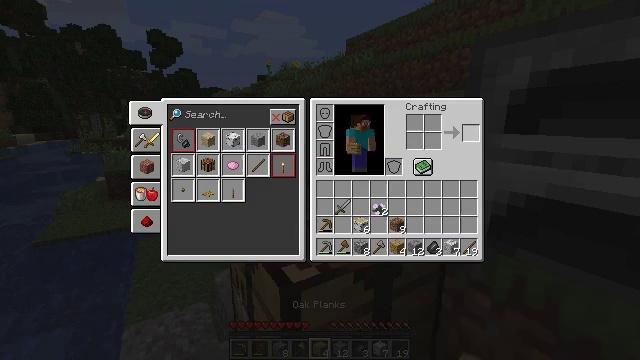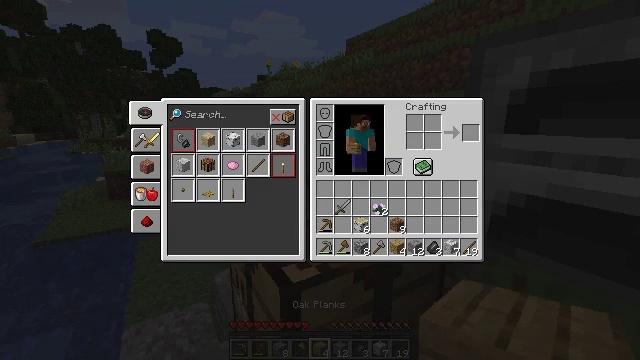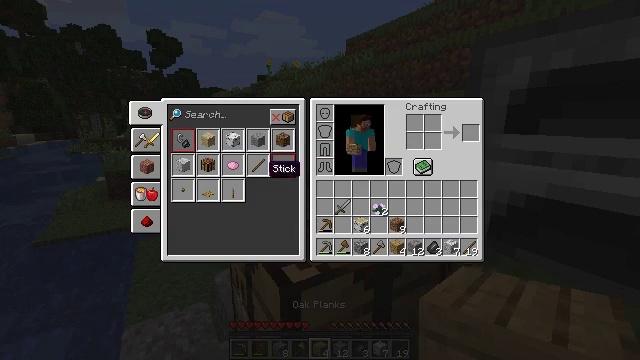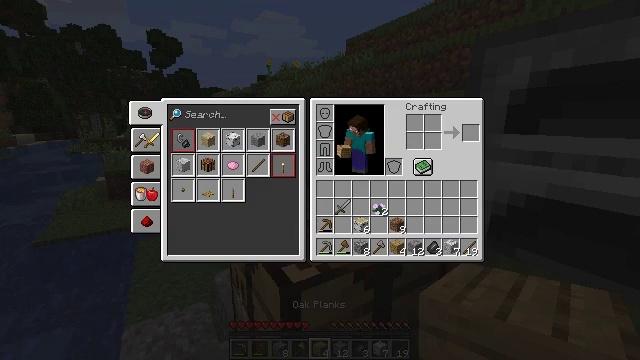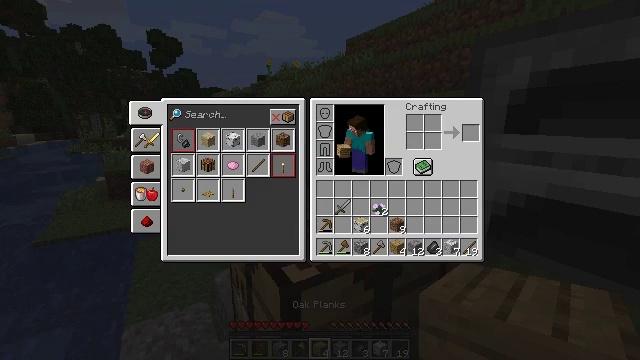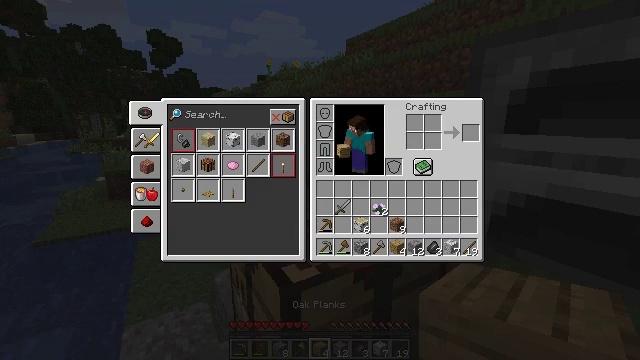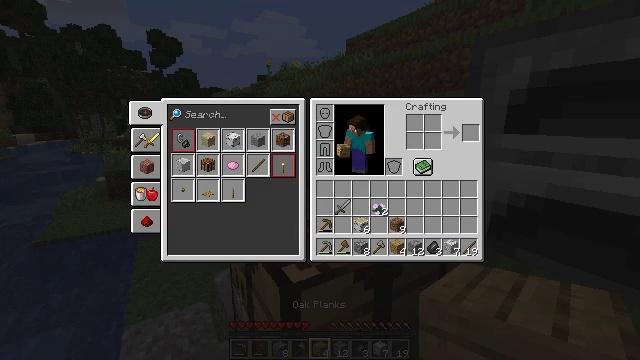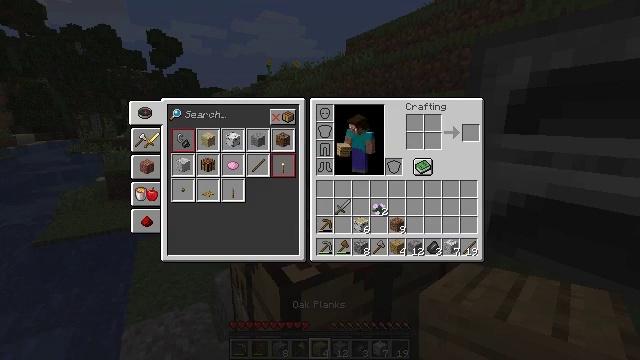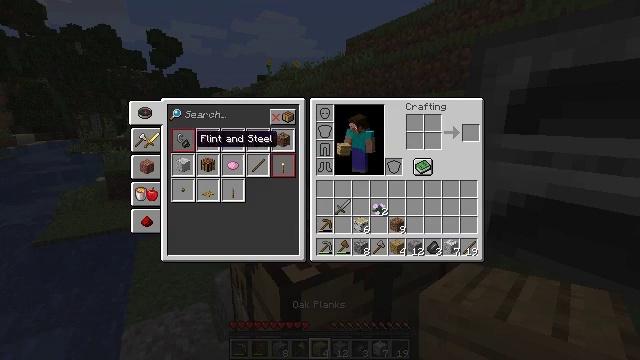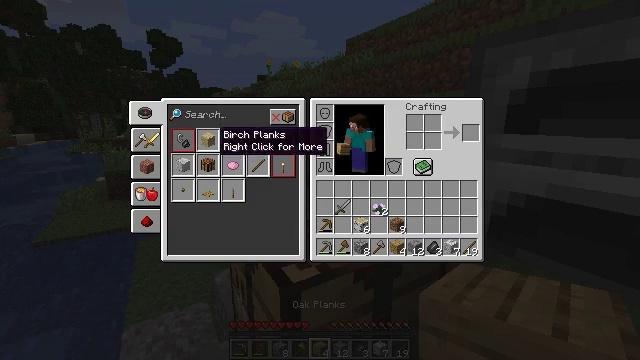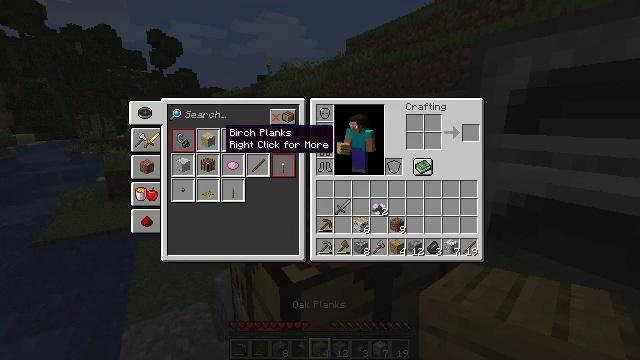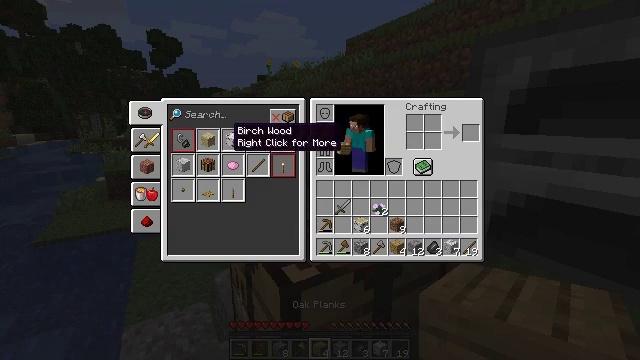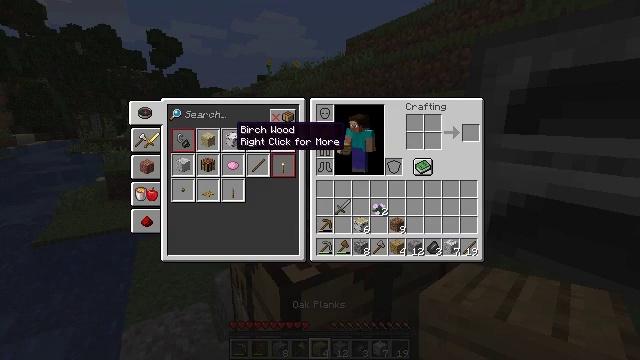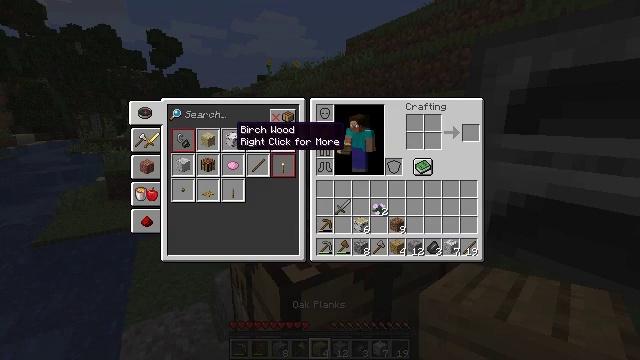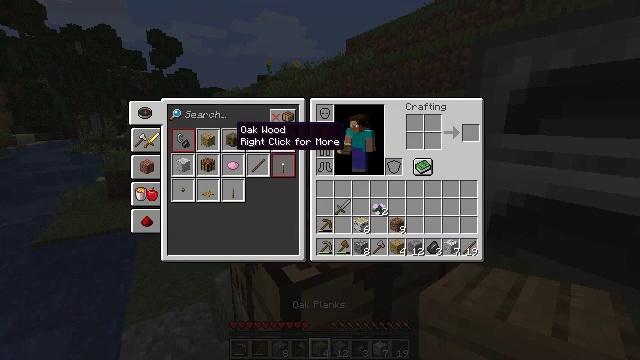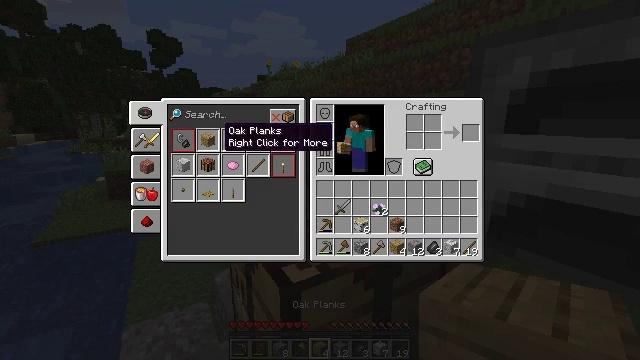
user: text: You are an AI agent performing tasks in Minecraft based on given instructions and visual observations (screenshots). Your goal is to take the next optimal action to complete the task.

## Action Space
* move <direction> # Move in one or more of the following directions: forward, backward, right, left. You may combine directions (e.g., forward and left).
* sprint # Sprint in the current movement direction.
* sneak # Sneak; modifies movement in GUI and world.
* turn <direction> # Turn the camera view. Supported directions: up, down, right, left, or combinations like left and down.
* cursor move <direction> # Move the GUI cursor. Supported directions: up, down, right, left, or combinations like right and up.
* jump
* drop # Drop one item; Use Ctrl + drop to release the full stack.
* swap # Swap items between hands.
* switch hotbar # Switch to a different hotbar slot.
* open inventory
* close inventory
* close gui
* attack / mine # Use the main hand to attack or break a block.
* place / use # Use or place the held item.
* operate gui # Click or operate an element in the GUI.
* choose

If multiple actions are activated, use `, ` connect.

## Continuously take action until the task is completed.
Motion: motion action
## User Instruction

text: Create birch wood using birch logs in crafting.
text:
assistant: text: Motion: sneak, cursor move left, open gui
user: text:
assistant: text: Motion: sneak, cursor move left and down
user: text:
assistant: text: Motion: sneak, cursor move left
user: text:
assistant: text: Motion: cursor move left
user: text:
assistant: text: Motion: sneak
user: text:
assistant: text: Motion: sneak, cursor move right and up
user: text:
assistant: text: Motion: sneak, cursor move right and up
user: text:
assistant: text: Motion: sneak, cursor move right
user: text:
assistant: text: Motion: sneak, cursor move right
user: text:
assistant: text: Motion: sneak
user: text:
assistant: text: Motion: sneak, cursor move right
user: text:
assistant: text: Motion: sneak
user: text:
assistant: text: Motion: sneak
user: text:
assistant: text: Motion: sneak
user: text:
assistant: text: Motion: sneak, cursor move left
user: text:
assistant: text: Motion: sneak
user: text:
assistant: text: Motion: sneak
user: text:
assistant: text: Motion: sneak, operate gui
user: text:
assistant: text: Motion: sneak, operate gui
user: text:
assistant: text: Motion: sneak, operate gui
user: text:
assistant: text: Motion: sneak
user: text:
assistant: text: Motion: sneak
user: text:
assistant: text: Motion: sneak
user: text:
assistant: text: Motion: sneak
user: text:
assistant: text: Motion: sneak, cursor move right
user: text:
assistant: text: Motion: sneak, cursor move right
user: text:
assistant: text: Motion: sneak, cursor move right
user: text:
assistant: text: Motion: sneak
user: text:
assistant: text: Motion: sneak, cursor move left
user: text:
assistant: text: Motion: sneak, cursor move left